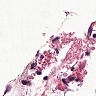
Metastatic tissue present: no